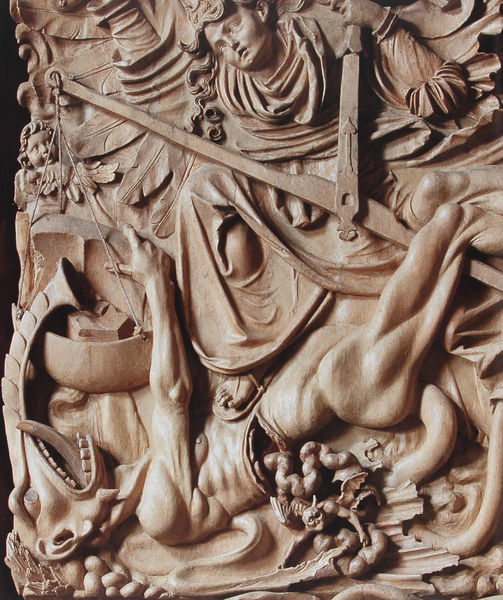
Titel: Hochaltar, linker Flügel (Detail)
Künstler: Meister H. L.
Standort: Niederrotweil
Institution: St. Michael
Schlagwörter: flügel, hand, kampf, kopf, körper, nackt, wunde, menschen, braun, frau, holz, marmor, blick, tuch, gericht, wand, arm, falten, federn, mensch, mord, stein, tod, tot, bild, gotik, engel, beine, schwanz, relief, krieg, muskeln, junge, foto, waage, schwert, verletzt, allegorie, dämon, ritter, waare, fries, sandale, zähne, apokalypse, hölle, jüngstes gericht, teufel, maul, zunge, fabelwesen, fresko, putten, verletzung, verwundet, erzengel, pfeil, ungeheuer, drachen, drache, geschnitzt, innereien, drachentöter, georg, michael, elfenbein, rüssel, dämonen, monster, justitia, trompete, spätgotik, hieronymus, helfer, bestie, organe, alatr, horror vacui, asvamukhti, darm, eingeweide, erzengel michael, gedärme, hl. michael, sabkt georg, sankt georg, sankt michael, schnitzrelief, wandrelief, russel, gedärm, wagschale, verstümmelung, därme, flughunde, trompetennase